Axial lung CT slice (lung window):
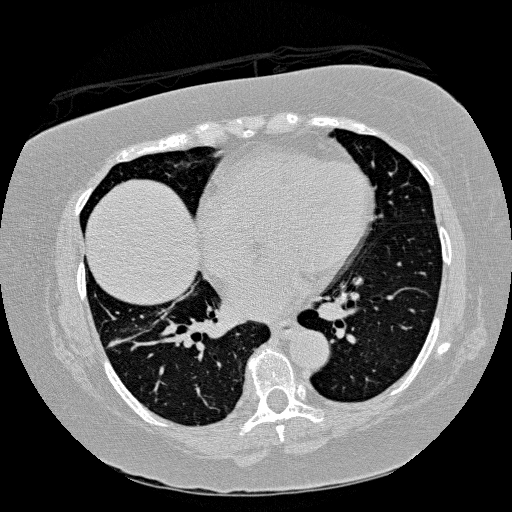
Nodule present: no